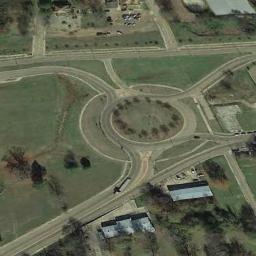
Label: roundabout